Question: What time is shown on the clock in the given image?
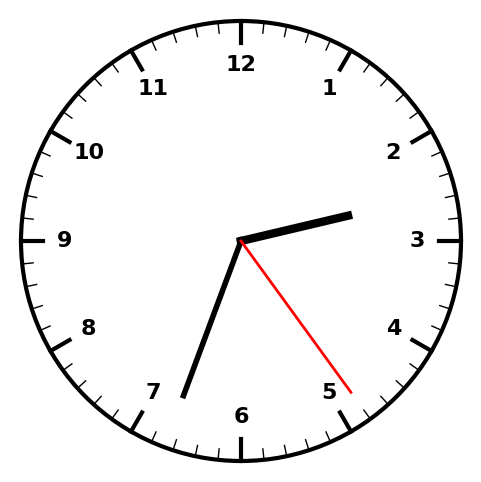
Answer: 02:33:24